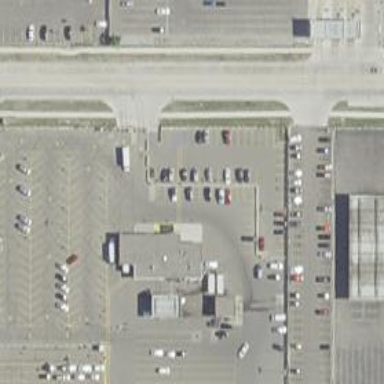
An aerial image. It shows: Parking space.